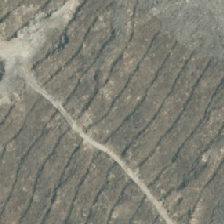
Land cover: harvested_forest